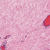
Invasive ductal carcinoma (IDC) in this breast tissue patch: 0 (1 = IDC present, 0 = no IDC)